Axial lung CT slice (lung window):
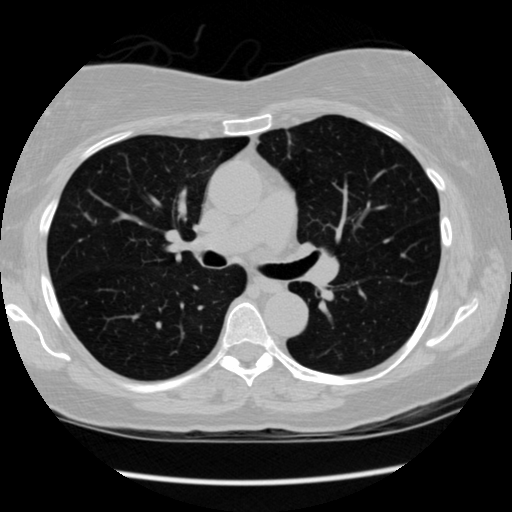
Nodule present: no